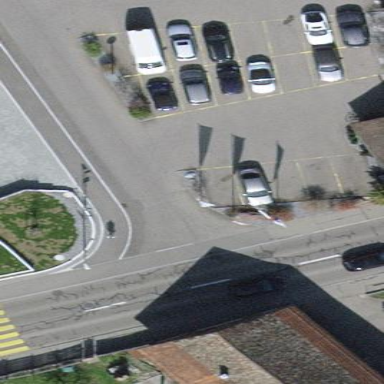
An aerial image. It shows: Parking area.